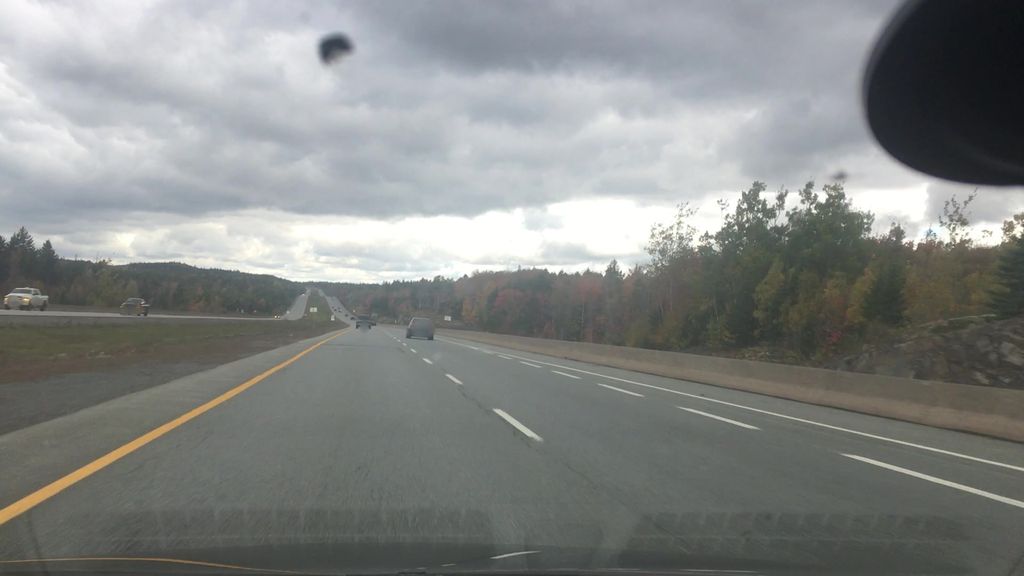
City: halifax